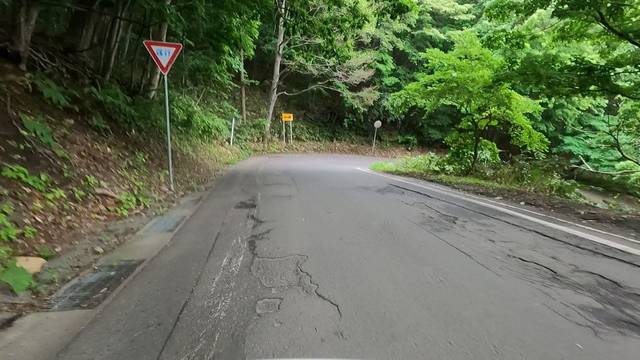
Region: Japan
Coordinates: 43.039, 141.301